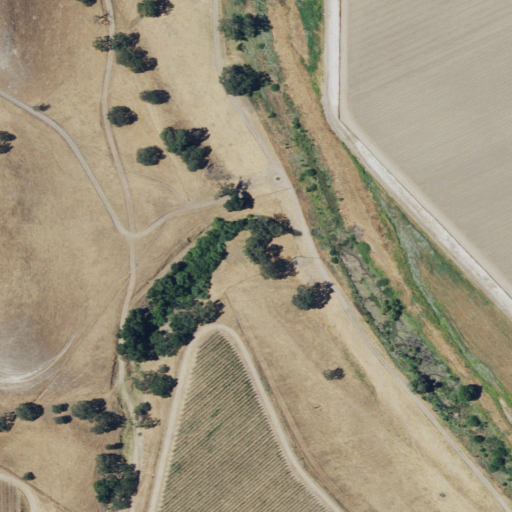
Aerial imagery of valley in California named Casey Gulch containing grassland and cultivated crops